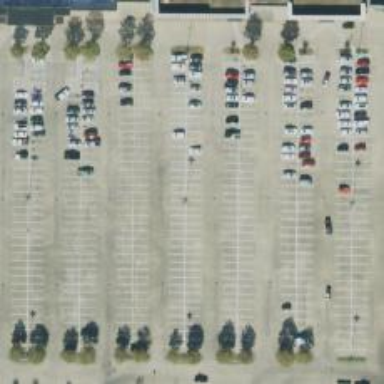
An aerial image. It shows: Parking space.